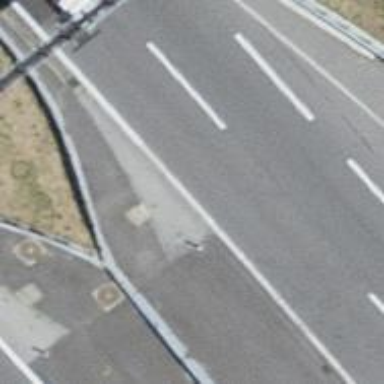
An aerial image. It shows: Bollard barrier.